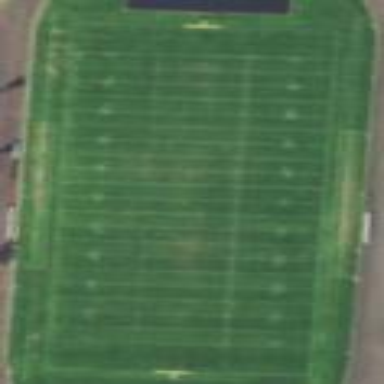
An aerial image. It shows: American football pitch for leisure and sport activities.